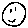
Label: smiley face